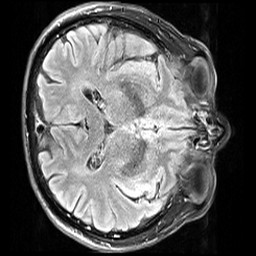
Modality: FLAIR
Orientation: axial
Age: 60
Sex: male
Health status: healthy
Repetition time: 12 s
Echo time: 0.095 s